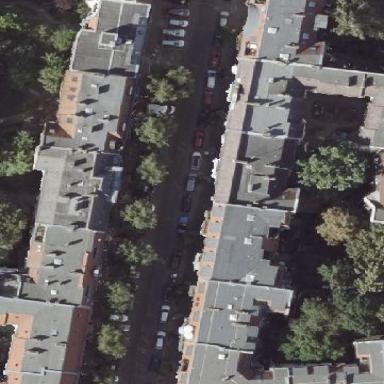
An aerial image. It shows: Street side parking spaces with parallel orientation.